Breast ultrasound image
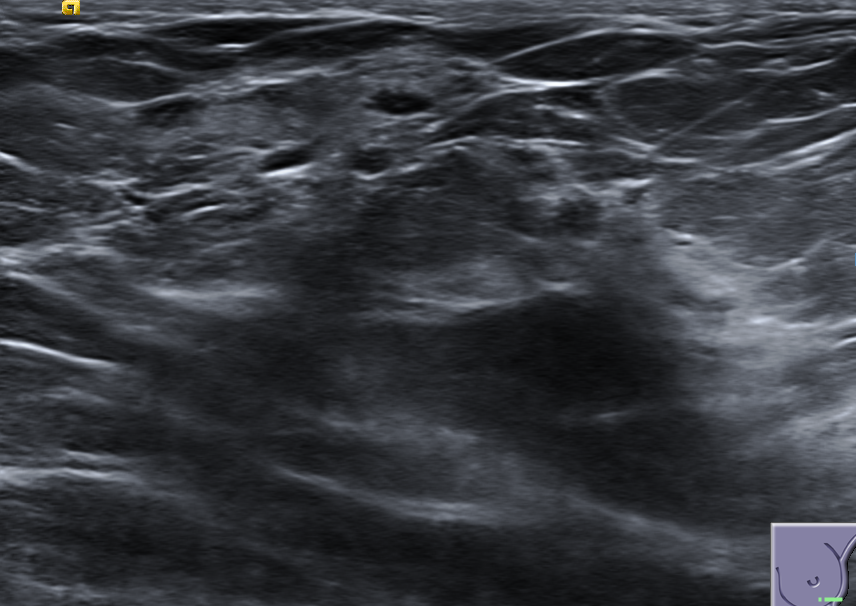
Diagnosis: normal